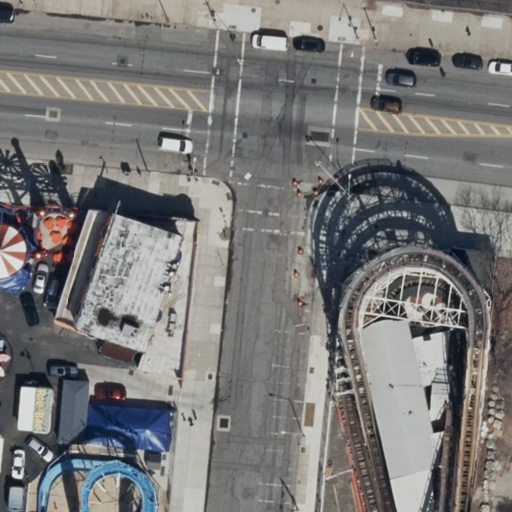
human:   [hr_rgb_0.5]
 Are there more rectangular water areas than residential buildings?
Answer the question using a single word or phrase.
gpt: no

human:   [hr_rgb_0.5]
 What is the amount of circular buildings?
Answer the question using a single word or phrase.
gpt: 0

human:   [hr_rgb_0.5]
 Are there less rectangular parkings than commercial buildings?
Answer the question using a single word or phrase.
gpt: no

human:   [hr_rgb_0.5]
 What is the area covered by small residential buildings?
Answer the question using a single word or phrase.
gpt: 0m2

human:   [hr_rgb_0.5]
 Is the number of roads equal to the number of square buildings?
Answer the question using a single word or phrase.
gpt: no

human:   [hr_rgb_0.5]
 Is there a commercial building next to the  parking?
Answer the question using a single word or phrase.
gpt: no

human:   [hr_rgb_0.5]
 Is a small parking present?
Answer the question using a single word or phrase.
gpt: no

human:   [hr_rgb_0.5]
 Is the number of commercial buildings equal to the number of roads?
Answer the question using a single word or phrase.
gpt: no

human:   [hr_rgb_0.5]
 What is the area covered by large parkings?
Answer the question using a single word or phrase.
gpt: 0m2

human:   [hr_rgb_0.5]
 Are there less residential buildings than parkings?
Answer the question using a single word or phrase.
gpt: no

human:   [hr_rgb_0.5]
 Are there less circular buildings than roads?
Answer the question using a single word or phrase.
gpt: yes

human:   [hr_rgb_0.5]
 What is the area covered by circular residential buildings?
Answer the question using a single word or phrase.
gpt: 0m2

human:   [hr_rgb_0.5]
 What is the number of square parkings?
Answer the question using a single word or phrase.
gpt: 0

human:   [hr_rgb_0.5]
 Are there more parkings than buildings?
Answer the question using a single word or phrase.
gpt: no

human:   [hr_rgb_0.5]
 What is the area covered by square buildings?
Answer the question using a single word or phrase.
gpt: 0m2

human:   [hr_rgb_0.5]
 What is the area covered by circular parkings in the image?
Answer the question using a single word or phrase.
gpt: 0m2

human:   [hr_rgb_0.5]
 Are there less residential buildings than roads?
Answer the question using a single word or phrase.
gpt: yes

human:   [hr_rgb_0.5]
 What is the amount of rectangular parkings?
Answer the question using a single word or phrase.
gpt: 1

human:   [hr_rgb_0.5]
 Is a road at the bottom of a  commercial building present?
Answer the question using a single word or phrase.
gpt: no

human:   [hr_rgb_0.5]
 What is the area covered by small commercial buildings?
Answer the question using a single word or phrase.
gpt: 0m2

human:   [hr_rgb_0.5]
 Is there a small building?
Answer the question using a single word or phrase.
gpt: no

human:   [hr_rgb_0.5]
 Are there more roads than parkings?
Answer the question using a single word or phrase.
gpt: yes

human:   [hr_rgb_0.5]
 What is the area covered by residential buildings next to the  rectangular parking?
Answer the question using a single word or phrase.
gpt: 858m2

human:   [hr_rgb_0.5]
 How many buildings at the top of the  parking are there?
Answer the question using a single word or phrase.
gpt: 2

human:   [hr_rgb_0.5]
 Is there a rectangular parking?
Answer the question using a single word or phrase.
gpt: yes

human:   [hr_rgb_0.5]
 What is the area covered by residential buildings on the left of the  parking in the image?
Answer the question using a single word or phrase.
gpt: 858m2

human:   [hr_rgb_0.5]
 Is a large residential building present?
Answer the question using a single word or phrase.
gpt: yes

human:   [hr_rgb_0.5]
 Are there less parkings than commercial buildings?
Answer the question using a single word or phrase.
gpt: no

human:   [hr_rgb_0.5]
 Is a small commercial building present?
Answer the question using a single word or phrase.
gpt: no

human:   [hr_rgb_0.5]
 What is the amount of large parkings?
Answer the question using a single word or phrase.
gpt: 0

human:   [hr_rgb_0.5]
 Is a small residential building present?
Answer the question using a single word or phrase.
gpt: no

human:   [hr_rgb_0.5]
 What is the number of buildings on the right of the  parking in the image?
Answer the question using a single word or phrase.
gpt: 0

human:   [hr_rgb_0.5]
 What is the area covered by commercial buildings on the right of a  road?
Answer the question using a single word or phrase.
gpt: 0m2

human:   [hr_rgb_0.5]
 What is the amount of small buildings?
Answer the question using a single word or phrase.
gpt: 0

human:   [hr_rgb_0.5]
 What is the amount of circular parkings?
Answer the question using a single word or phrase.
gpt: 0

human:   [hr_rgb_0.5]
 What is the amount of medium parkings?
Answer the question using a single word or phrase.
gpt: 1